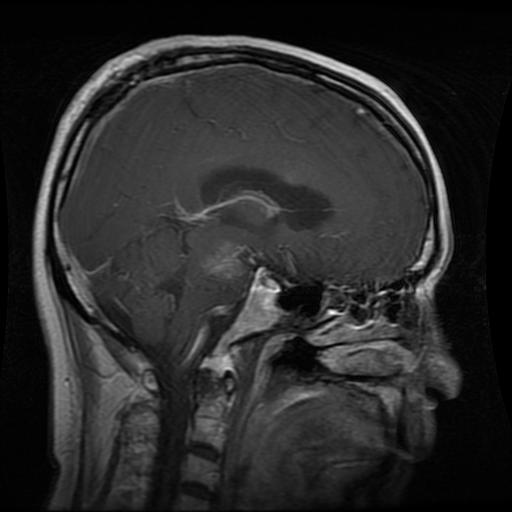
Label: glioma